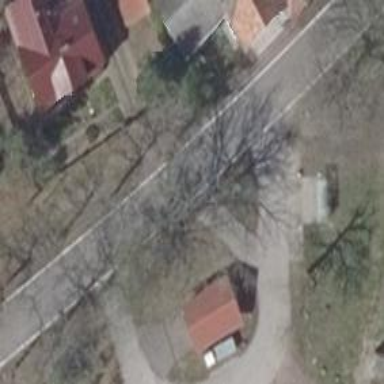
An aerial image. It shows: Emergency access point on the road.